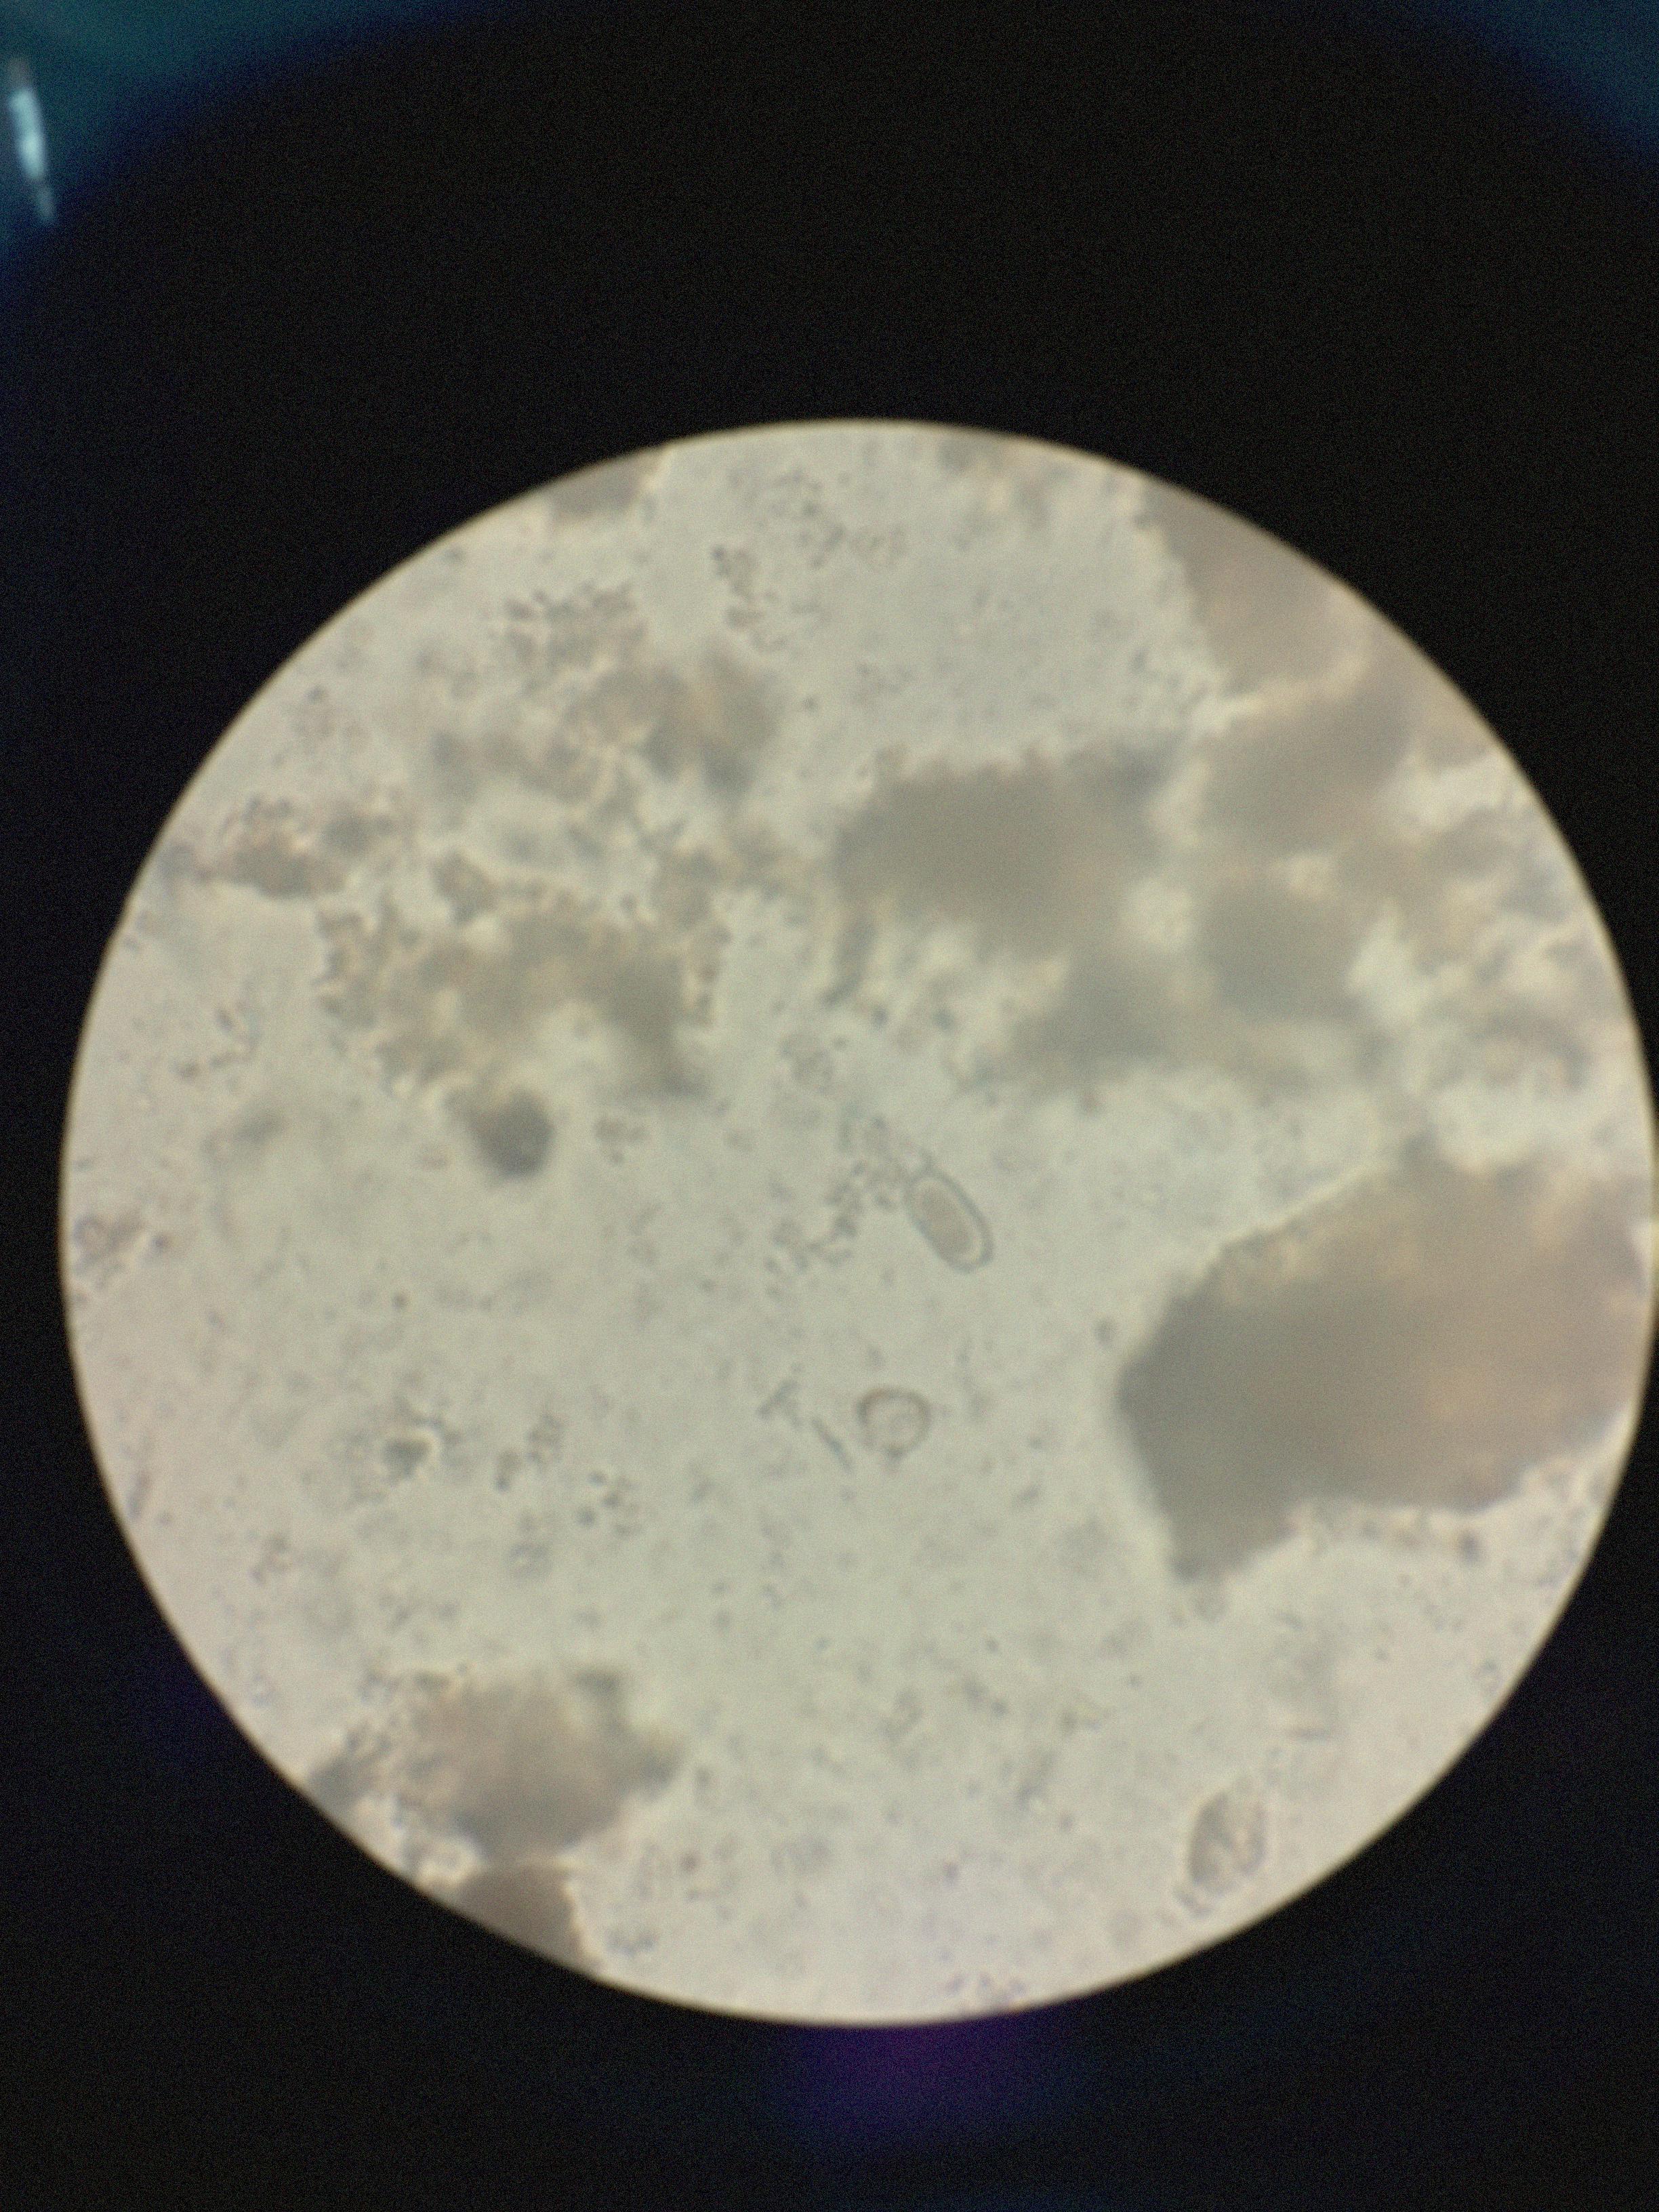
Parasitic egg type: Capillaria philippinensis